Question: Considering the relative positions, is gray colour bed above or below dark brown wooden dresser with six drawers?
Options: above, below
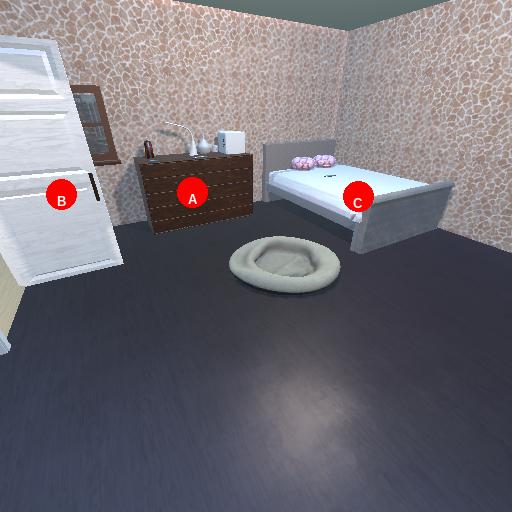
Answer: above